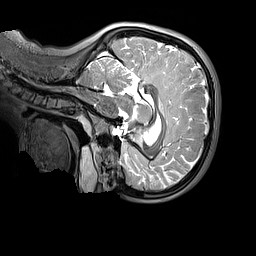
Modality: T2w
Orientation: sagittal
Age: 9
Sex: female
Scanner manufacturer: siemens
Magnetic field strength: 3 T
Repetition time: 3.2 s
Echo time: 0.408 s